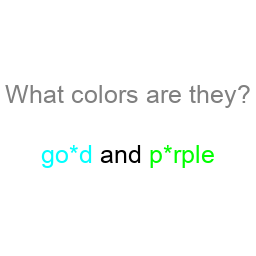
Color: cyan, lime
Color name shown: gold, purple
Background color: white
Question text color: gray